Question: '''
public class CreateProjeModel
{
public Proje Proje { get; set; }
public List<GeometryModel> GeometryList { get; set; }
public CreateProjeModel()
{
Proje = new Proje();
GeometryList = new List<GeometryModel>();
}
}
public class GeometryModel
{
public List<PointModel> PointList { get; set; }
public GeometryModel()
{
PointList = new List<PointModel>();
}
}
public class PointModel
{
public int X { get; set; }
public int Y { get; set; }
}
public class Proje : EntityBase
{
public int FirmaId { get; set; }
public int IlId { get; set; }
public int? IlceId { get; set; }
public int PlanTurId { get; set; }
public int EtudTurId { get; set; }
public int EtudAmacId { get; set; }
public int DilimId { get; set; }
public string Aciklama { get; set; }
public virtual Firma Firma { get; set; }
public virtual IL Il { get; set; }
public virtual ILCE Ilce { get; set; }
public virtual PlanTur PlanTur { get; set; }
public virtual EtudTur EtudTur { get; set; }
public virtual EtudAmac EtudAmac { get; set; }
public virtual Dilim Dilim { get; set; }
}
'''
I have a complex model named CreateProjeModel. I'm using 'for' to loop collection properties and binding like below:
'''
@Html.TextBoxFor(m => m.GeometryList[i].PointList[j].X)
'''
Action is like below:
'''
[HttpPost]
public async Task<ActionResult> Create(CreateProjeModel proje)
{
//ToDo
return View(proje);
}
'''
Posted data is below:

When it comes to action, GeometryList is empty and Proje's properties are not set to post values. Where am I doing wrong?
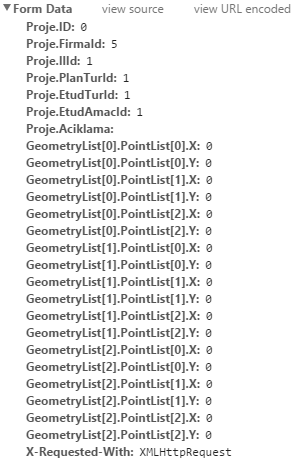
Answer: Your problem is that your 'CreateProjeModel' model has a property named 'Proje', but the parameter of your 'Create()' method is also named 'proje'. Your need to change the method signature to (say)
'''
public async Task<ActionResult> Create(CreateProjeModel model)
'''
where the parameter name is not the same as the nae of one of your properties